Question: I'm having this problem where a 'TableLayout' of 'Button's is relocating all 'Button' objects whenever i call 'Button.setText(String)'. i've given no indication that the 'View' should be moved... and i really don't want it to. if anyone knows how to keep these 'Views' from moving (without a whole lot of hassle if possible), please let me know.
i'm using some unorthodox methods for getting the screen setup. here's the code:
static_grid_layout.xml:
'''
<?xml version="1.0" encoding="utf-8"?>
<TableLayout xmlns:android="http://schemas.android.com/apk/res/android"
android:layout_height="fill_parent"
android:layout_width="fill_parent"
android:stretchColumns="*"
android:gravity="center">
<TableRow android:layout_height="fill_parent"
android:layout_width="fill_parent">
<Button android:id="@+id/btn1"
android:layout_width="100dip"
android:layout_height="80dip"
android:gravity="center"
android:ellipsize="marquee"/>
<Button android:id="@+id/btn2"
android:layout_width="100dip"
android:layout_height="80dip"
android:gravity="center"
android:ellipsize="marquee"/>
<Button android:id="@+id/btn3"
android:layout_width="100dip"
android:layout_height="80dip"
android:gravity="center"
android:ellipsize="marquee"/>
</TableRow>
<TableRow>
<Button android:id="@+id/btn4"
android:layout_width="100dip"
android:layout_height="80dip"
android:gravity="center"
android:ellipsize="marquee"/>
<Button android:id="@+id/btn5"
android:layout_width="100dip"
android:layout_height="80dip"
android:gravity="center"
android:ellipsize="marquee"/>
<Button android:id="@+id/btn6"
android:layout_width="100dip"
android:layout_height="80dip"
android:gravity="center"
android:ellipsize="marquee"/>
</TableRow>
<TableRow>
<Button android:id="@+id/btn7"
android:layout_width="100dip"
android:layout_height="80dip"
android:gravity="center"
android:ellipsize="marquee"/>
<Button android:id="@+id/btn8"
android:layout_width="100dip"
android:layout_height="80dip"
android:gravity="center"
android:ellipsize="marquee"/>
<Button android:id="@+id/btn9"
android:layout_width="100dip"
android:layout_height="80dip"
android:gravity="center"
android:ellipsize="marquee"/>
</TableRow>
<TableRow>
<Button android:id="@+id/btn10"
android:layout_width="100dip"
android:layout_height="80dip"
android:gravity="center"
android:ellipsize="marquee"/>
<Button android:id="@+id/btn11"
android:layout_width="100dip"
android:layout_height="80dip"
android:gravity="center"
android:ellipsize="marquee"/>
<Button android:id="@+id/btn12"
android:layout_width="100dip"
android:layout_height="80dip"
android:gravity="center"
android:ellipsize="marquee"/>
</TableRow>
<TableRow>
<Button android:id="@+id/btn13"
android:layout_width="100dip"
android:layout_height="80dip"
android:gravity="center"
android:ellipsize="marquee"/>
<Button android:id="@+id/btn14"
android:layout_width="100dip"
android:layout_height="80dip"
android:gravity="center"
android:ellipsize="marquee"/>
<Button android:id="@+id/btn15"
android:layout_width="100dip"
android:layout_height="80dip"
android:gravity="center"
android:ellipsize="marquee"/>
</TableRow>
<TableRow>
<Button android:id="@+id/btn16"
android:layout_width="100dip"
android:layout_height="80dip"
android:gravity="center"
android:ellipsize="marquee"/>
<Button android:id="@+id/btn17"
android:layout_width="100dip"
android:layout_height="80dip"
android:gravity="center"
android:ellipsize="marquee"/>
<Button android:id="@+id/btn18"
android:layout_width="100dip"
android:layout_height="80dip"
android:gravity="center"
android:ellipsize="marquee"/>
</TableRow>
<TableRow>
<Button android:id="@+id/btn19"
android:layout_width="100dip"
android:layout_height="80dip"
android:gravity="center"
android:ellipsize="marquee"/>
<Button android:id="@+id/btn20"
android:layout_width="100dip"
android:layout_height="80dip"
android:gravity="center"
android:ellipsize="marquee"/>
<Button android:id="@+id/btn21"
android:layout_width="100dip"
android:layout_height="80dip"
android:gravity="center"
android:ellipsize="marquee"/>
</TableRow>
</TableLayout>
'''
MainActivity.java: the part of particular interest will be here:
'''
query = "SELECT * FROM "+DbSchema.ProductSchema.TABLE_NAME+
" ORDER BY "+DbSchema.ProductSchema.COLUMN_PRIORITY+" ASC";
updateList(listQuery(query));
fillPage(mPage);
setContentView(mPage);
'''
toward the bottom of the code in the 'onResume()' override. here is the undesired behavior in an image. the 'Button's ONLY get that retarded y offset when i call setText(). if i call setText("") [empty String] the location of the button does not change. what gives?

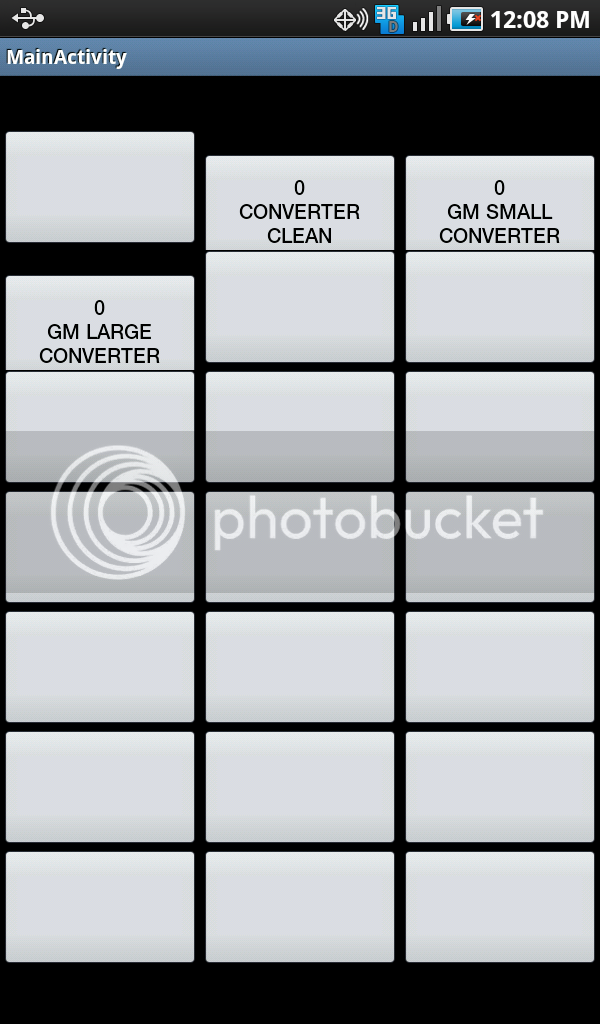
Answer: turns out this is a known issue with TableLayouts. this was reported several times, looking back as far as early 2010. you can find the bug report here:
<URL>
if you have anything to add, or you have a related issue, please post a bug report.
: to fix the issue, i ended up filling the blank buttons with newlines as i filled the grid out. that way everything was offset together. nice, neat, even.